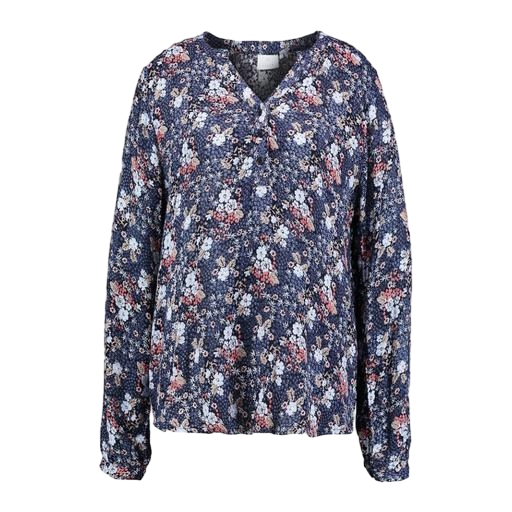
blue floral-print shirt, blue mila floral-print shirt, blue floral-print blouse, white background